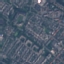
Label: Residential